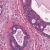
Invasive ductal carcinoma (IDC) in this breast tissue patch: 0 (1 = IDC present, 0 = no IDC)